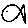
Label: fish